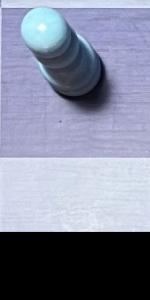
Label: Empty